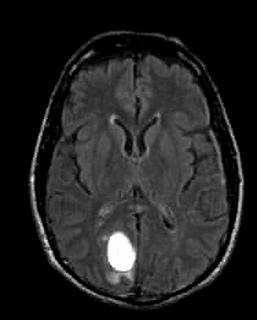
Label: meningioma